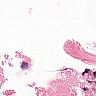
Metastatic tissue present: no